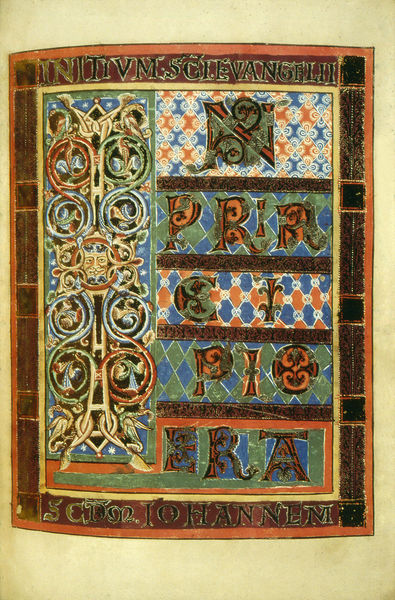
Titel: Evangeliar Heinrichs des Löwen
Institution: Wolfenbüttel, Herzog August Bibliothek
Schlagwörter: blau, grün, braun, bunt, orange, rot, muster, bibel, johannes, rahmen, vögel, kirche, gold, farbig, ornamente, verzierung, karos, maske, buch, initialen, buchstaben, offenbarung, mosaik, tinte, titelbild, rauten, glasmalerei, mittelalter, zeilen, putti, spiralen, latein, umschrift, evangelium, evangeliar, majuskeln, codex, buchmalerei+, johannem, evangeliium, era